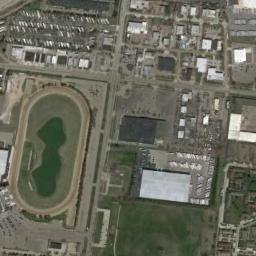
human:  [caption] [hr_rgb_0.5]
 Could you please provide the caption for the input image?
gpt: A lot of buildings are near the ground track field .

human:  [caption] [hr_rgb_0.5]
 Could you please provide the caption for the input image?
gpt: There are strange green fields in the track and field .

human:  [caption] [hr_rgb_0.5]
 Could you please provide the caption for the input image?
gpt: The ground track field is surrounded by lots of houses arranged neatly .

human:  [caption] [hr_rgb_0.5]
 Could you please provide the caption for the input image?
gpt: Track and field are next to the lawn, Residential area and parking lot .

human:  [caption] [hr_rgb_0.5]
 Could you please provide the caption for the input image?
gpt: There are many gray buildings around the ground track field .